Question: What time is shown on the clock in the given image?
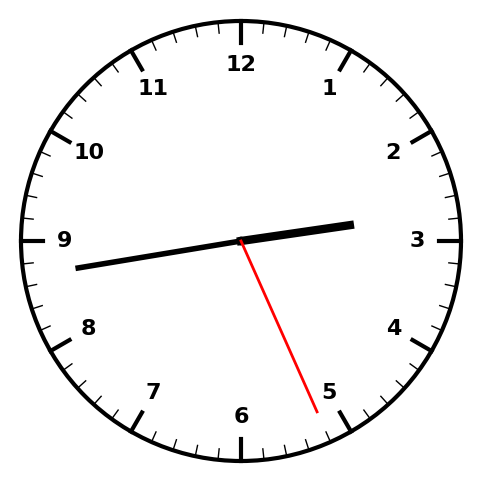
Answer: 02:43:26